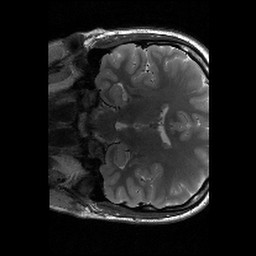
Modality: T2w
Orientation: coronal
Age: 22
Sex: female
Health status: healthy
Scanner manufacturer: siemens
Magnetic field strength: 3 T
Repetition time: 6 s
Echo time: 0.064 s